Here is the continuous-wavelet rendering of a rotor kit's vibration signal. Diagnose the rotating machine from this image, choosing from: normal, misalignment, unbalance, looseness.
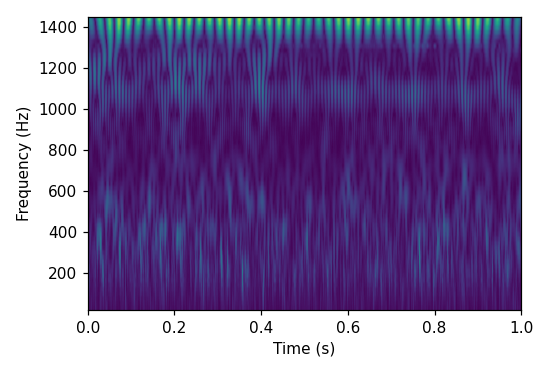
Answer: unbalance